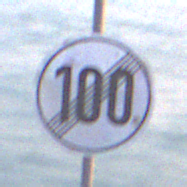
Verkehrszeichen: EndeGeschwindigkeit100
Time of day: SunriseSunset
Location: Outdoor (Urban)
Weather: Clear
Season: NotSpecified
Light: Natural